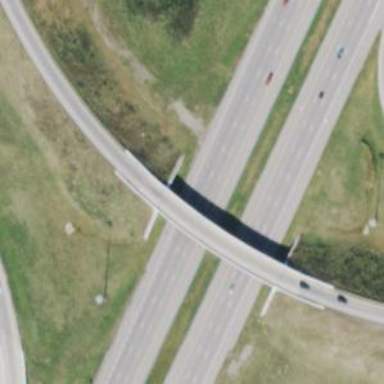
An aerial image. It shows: Motorway link bridge.